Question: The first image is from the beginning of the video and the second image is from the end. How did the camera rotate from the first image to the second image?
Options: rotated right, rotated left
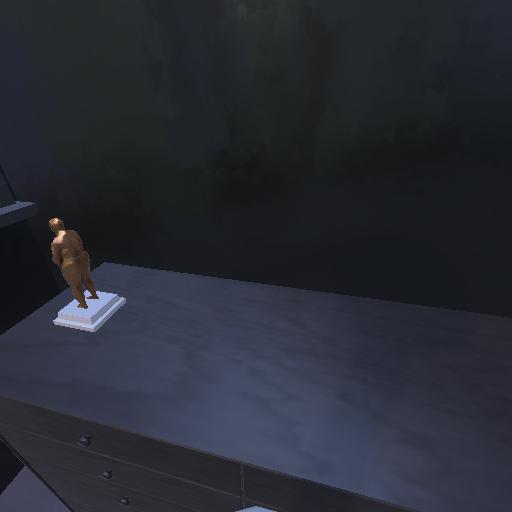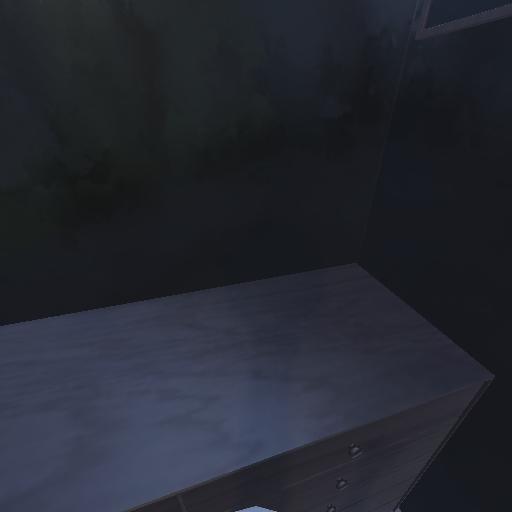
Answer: rotated right